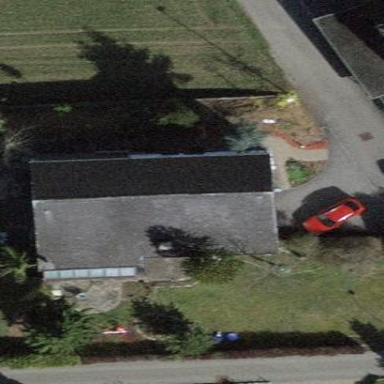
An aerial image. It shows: Residential house.